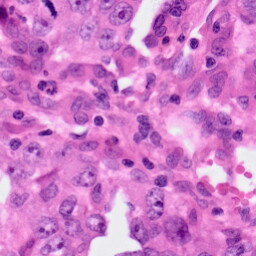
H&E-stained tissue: Lung